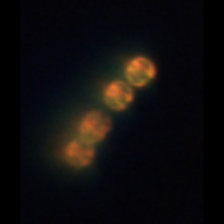
Taxon: Stephanopyxis
Group: Diatoms